Aerial crown-view tile of a tropical tree (Barro Colorado Island, Panama), acquired 20250317:
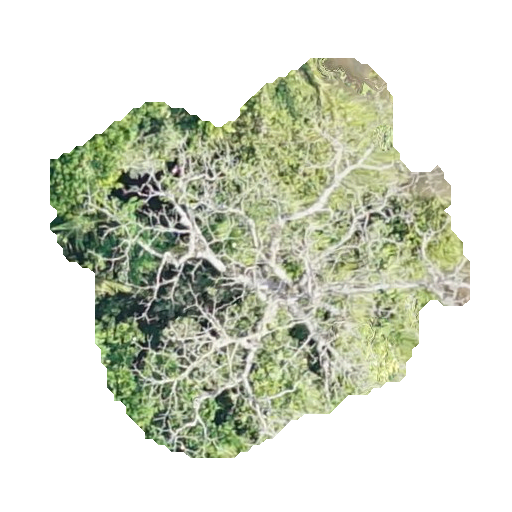
Species: Ceiba pentandra
GBIF accepted scientific name: Ceiba pentandra
Crown area: 166.301 m²